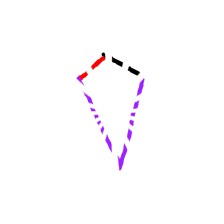
Shape: kite